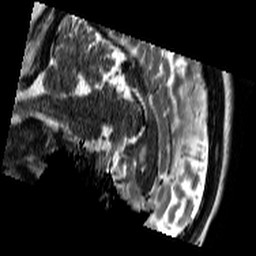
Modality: T2w
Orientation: sagittal